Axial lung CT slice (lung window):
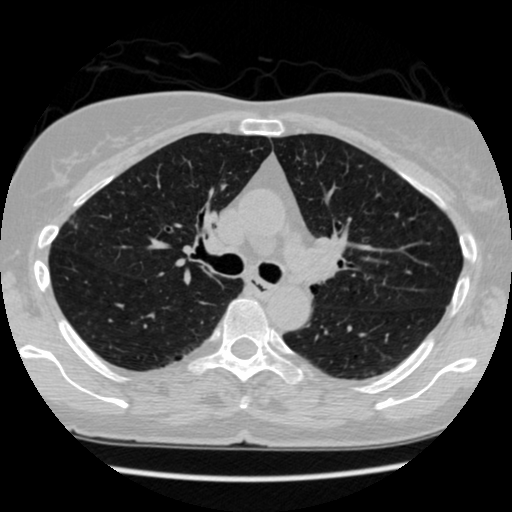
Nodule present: no